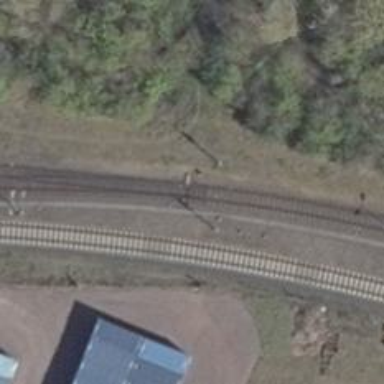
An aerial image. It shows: Railway switch.